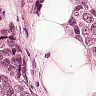
Metastatic tissue present: yes